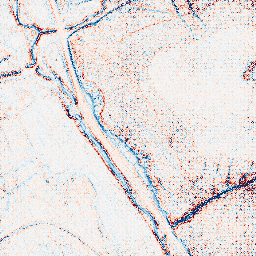
Category: edge_preserving
Decomposition family: anisotropic_diffusion
Decomposition parameters: iterations: 10
kappa: 30
gamma: 0.1
Upsampling method: regularized
Upsampling parameters: scale: 4
lambda_reg: 0.1
Upsampling scale: 4